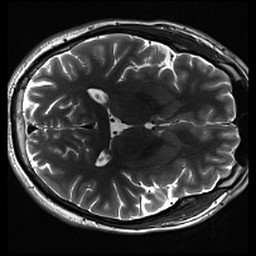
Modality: inplaneT2
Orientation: axial